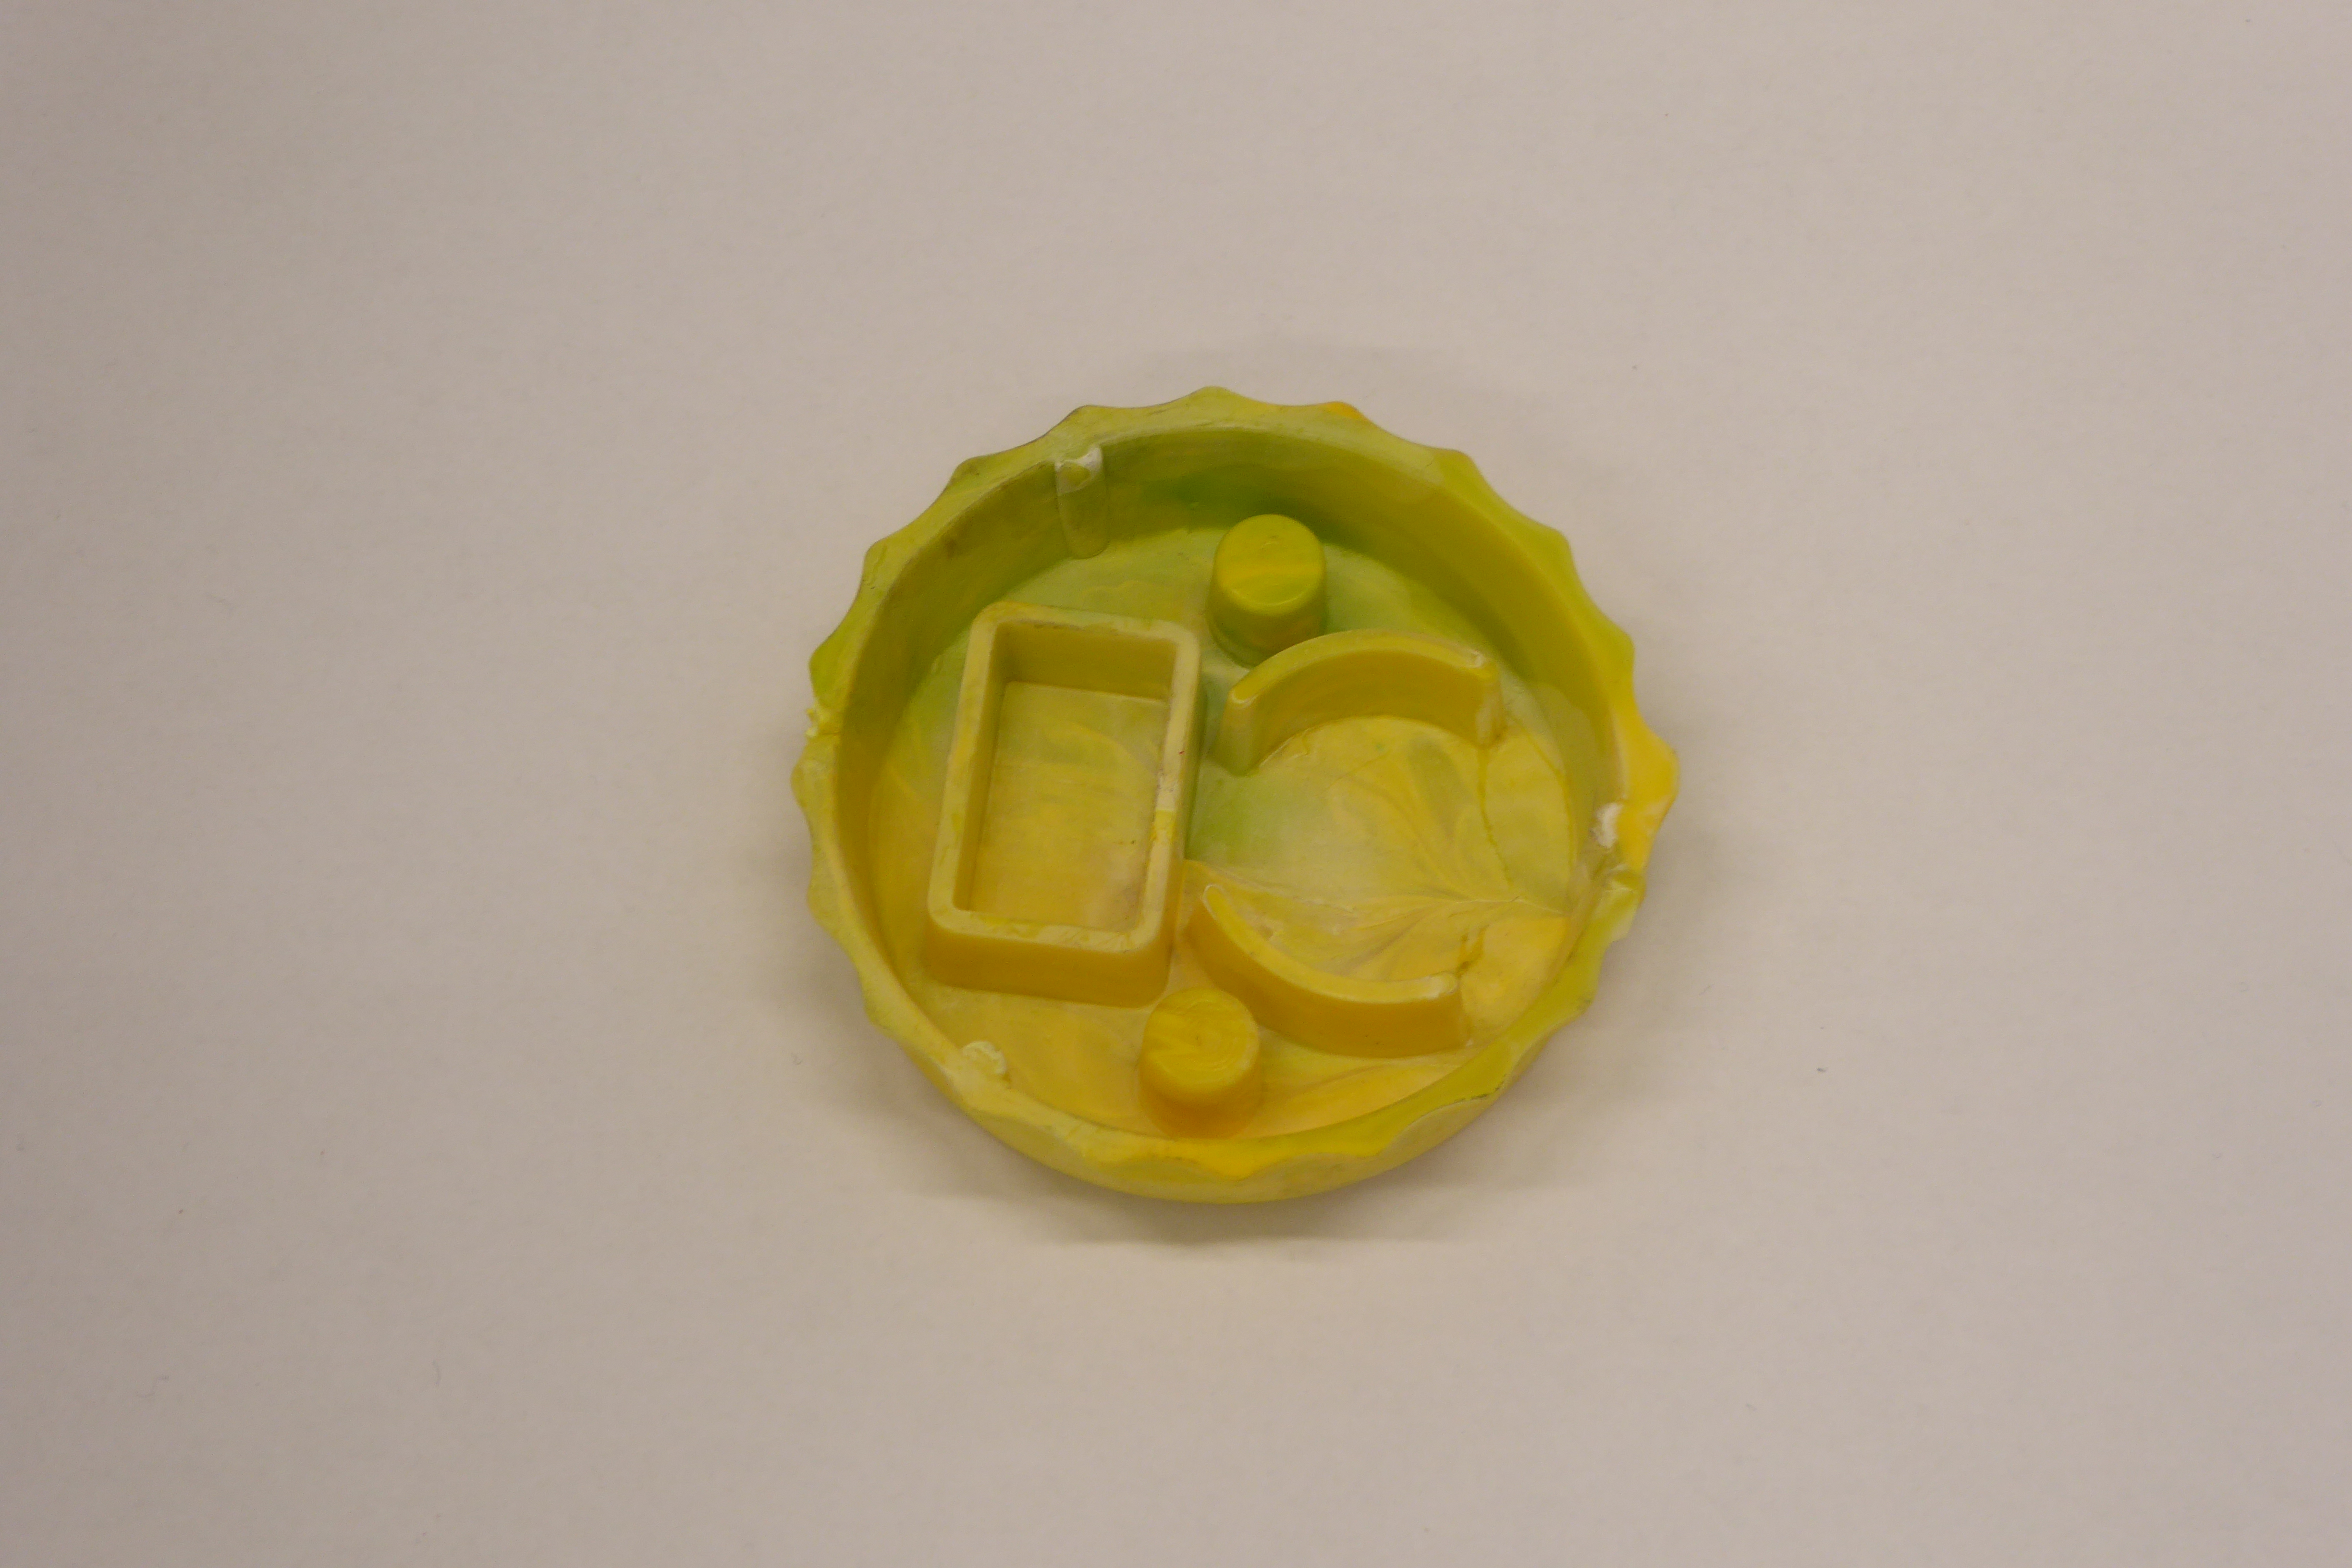
Label: Bottle Opener - Cover